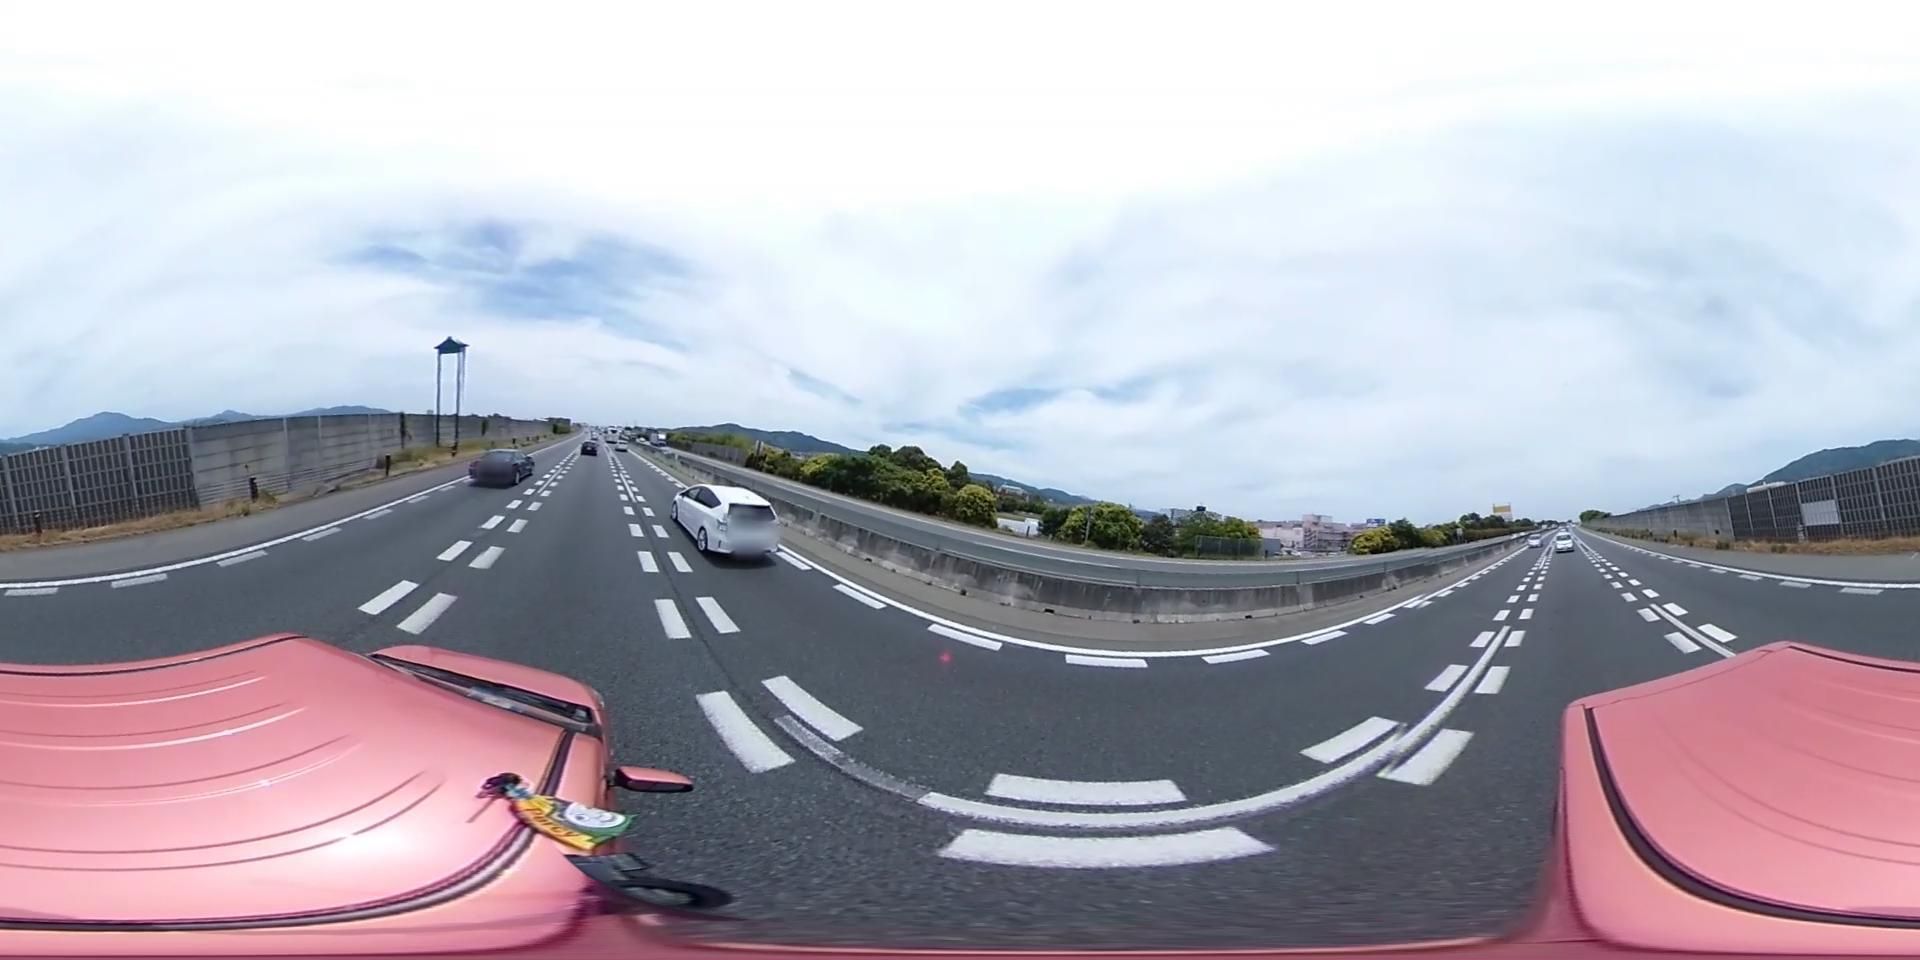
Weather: cloudy
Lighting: day
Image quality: good
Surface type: cycling surface
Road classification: track, unclassified
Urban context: urban centre
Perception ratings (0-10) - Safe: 0.7, Lively: 2.67, Beautiful: 5.87, Boring: 3.36, Depressing: 4.94, Wealthy: 3.15